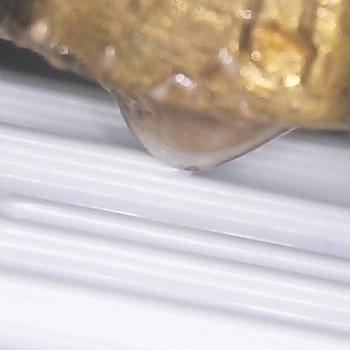
Flow rate: 105%